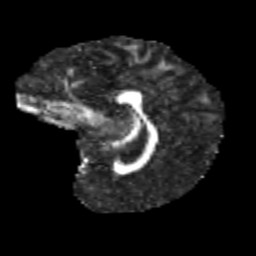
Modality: FA
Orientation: sagittal
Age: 12
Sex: female
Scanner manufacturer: siemens
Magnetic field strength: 3 T
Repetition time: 3.8 s
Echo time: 0.07 s